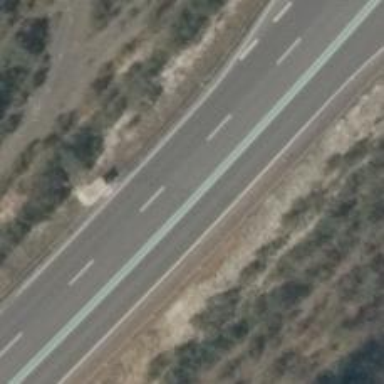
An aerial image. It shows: Asphalt road designated as trunk highway.